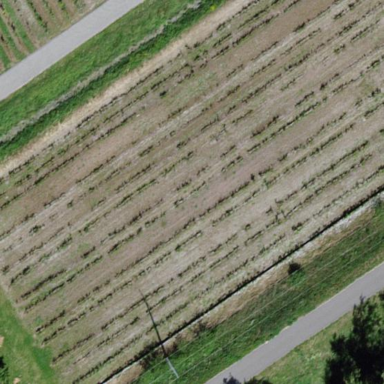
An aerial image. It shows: Vineyard.